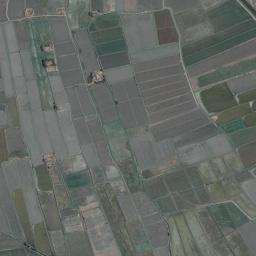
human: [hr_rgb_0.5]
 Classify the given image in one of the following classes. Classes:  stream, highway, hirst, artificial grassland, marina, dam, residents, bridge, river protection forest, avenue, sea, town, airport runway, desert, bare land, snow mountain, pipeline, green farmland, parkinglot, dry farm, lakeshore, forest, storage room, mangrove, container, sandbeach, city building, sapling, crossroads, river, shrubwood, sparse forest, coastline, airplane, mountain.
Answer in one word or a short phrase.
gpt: green farmland